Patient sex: F
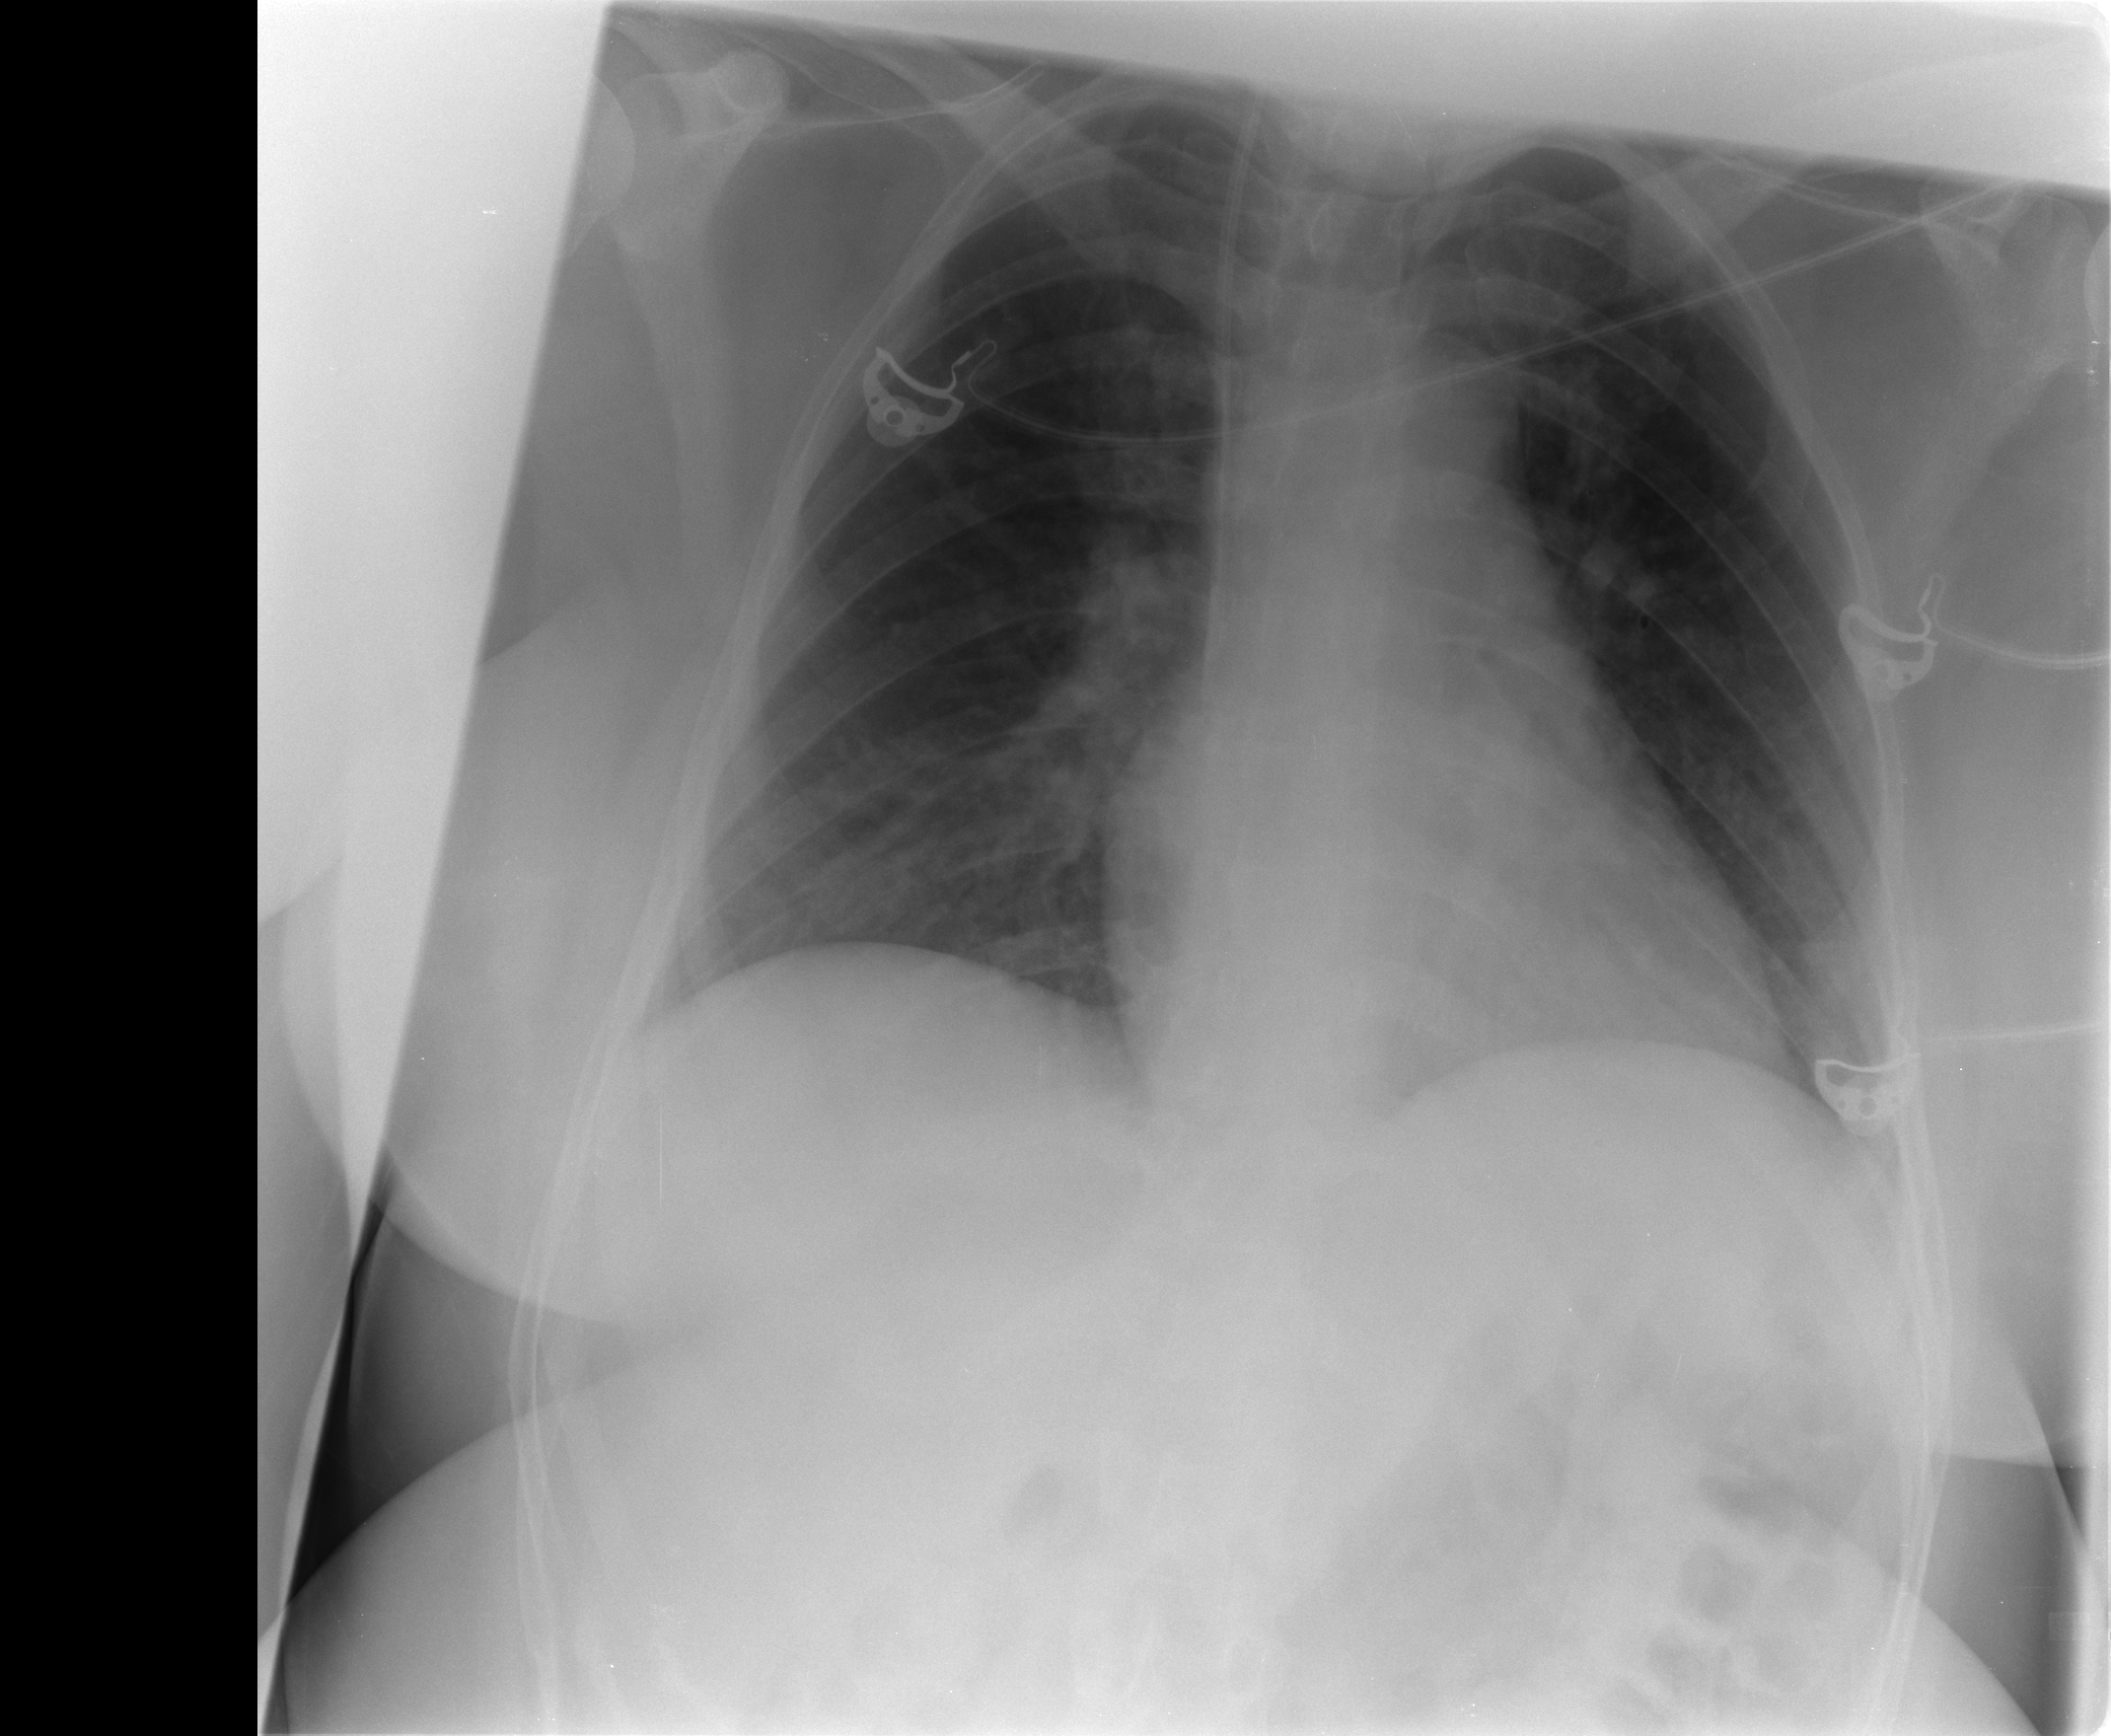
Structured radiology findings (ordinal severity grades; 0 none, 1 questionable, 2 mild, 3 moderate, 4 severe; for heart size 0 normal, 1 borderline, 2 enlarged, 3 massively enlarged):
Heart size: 0
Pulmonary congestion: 0
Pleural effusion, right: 0
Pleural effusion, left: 0
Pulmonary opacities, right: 0
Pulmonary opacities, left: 0
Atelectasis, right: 2
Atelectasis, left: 2